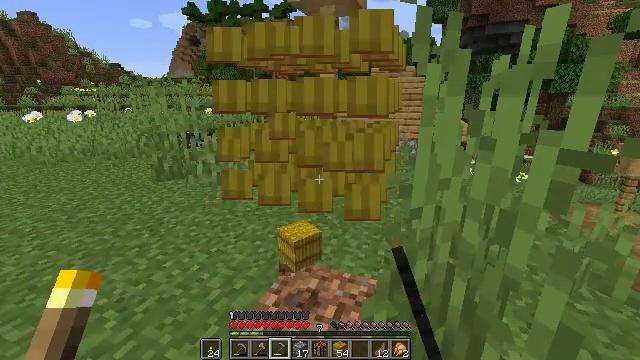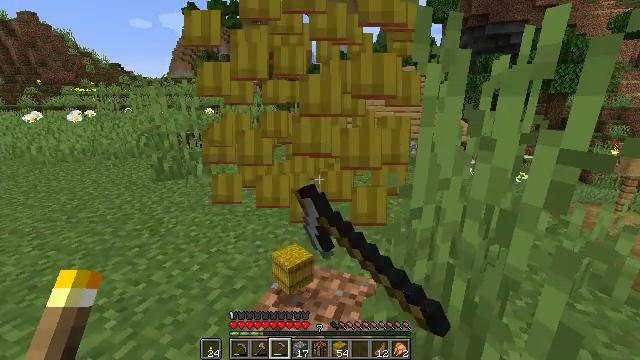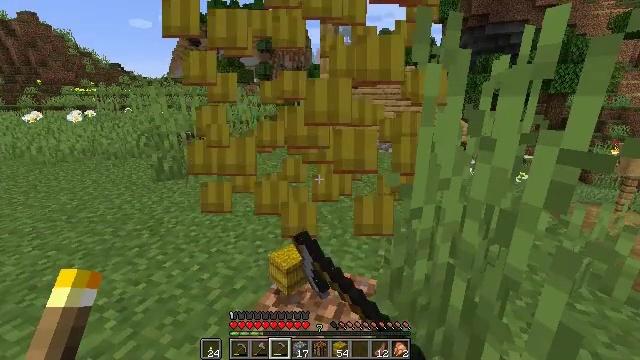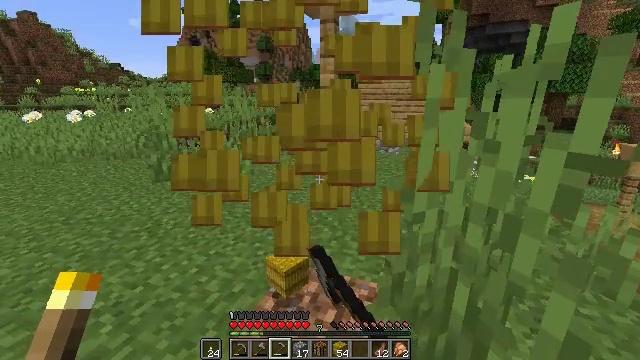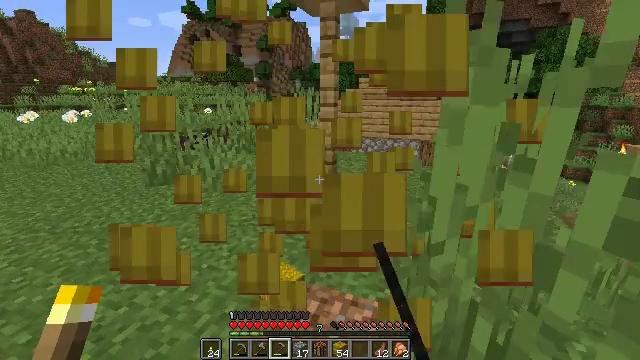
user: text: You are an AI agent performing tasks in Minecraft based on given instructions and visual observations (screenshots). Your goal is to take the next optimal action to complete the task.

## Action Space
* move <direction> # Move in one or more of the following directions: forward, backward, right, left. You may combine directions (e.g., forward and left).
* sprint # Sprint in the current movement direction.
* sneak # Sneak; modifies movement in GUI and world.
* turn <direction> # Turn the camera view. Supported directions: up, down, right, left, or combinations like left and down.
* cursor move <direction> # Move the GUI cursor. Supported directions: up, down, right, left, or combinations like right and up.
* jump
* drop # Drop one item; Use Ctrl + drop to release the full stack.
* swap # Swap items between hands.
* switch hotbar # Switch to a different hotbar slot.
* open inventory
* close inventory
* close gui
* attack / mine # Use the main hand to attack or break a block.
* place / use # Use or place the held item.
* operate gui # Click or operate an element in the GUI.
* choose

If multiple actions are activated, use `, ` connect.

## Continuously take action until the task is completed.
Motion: motion action
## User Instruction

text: Harvest hay blocks from the village.
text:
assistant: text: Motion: attack / mine
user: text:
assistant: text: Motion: attack / mine
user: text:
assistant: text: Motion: move forward, attack / mine
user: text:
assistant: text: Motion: move forward, attack / mine
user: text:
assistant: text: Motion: attack / mine